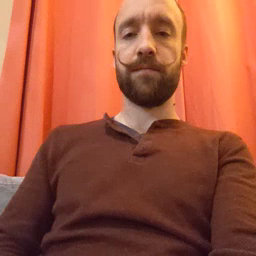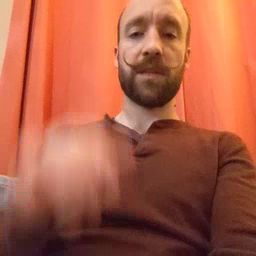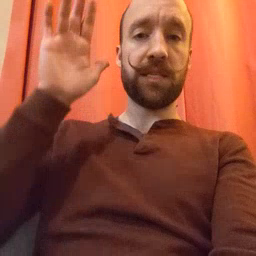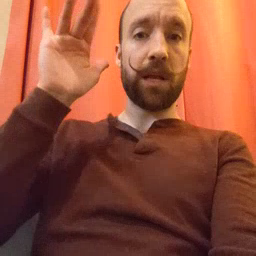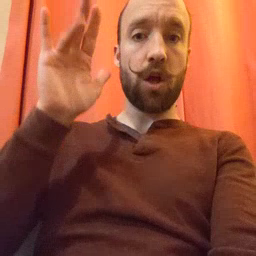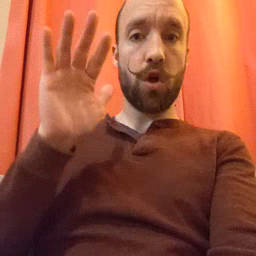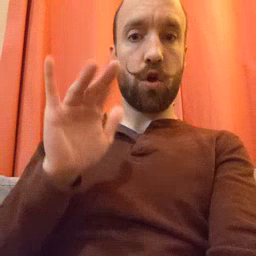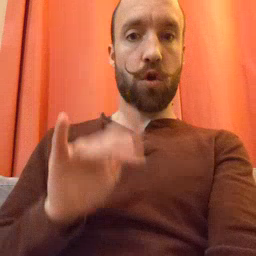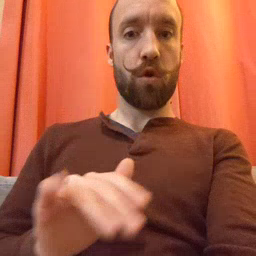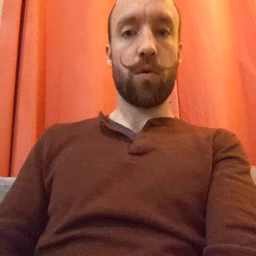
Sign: snow